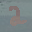
Label: 2